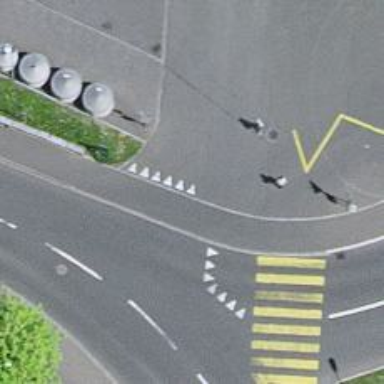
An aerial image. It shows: Road with "give way" sign.